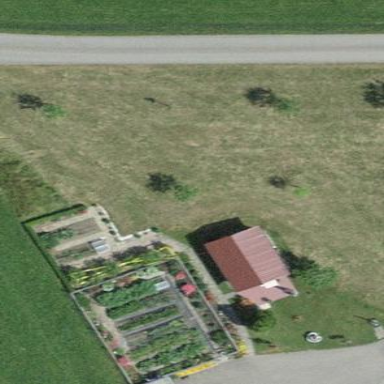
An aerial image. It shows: Garden area designated for leisure land.